Question: I have 2 VBA macro codes that run in Outlook 2007.
1. Search and replace text by clicking a button in Compose Mail Window
2. Search and replace text by clicking a button in Inbox Message Window
I need to create an application file to automatically install the buttons in the toolbar window for other users to run the macros.
As far as I know, I need to use Visual Studio to create an add in and then I need to program it accordingly to perform the operation.
Is there any other way to do the application file, or is using Visual Studio the only way?
If using Visual Studio is the only way, I have seen some sample add ins that create buttons in the main Outlook 2007 window, but have not seen any sample add in that create buttons in the .
I am using Visual Studio 2005 to create the add in for Outlook 2007.

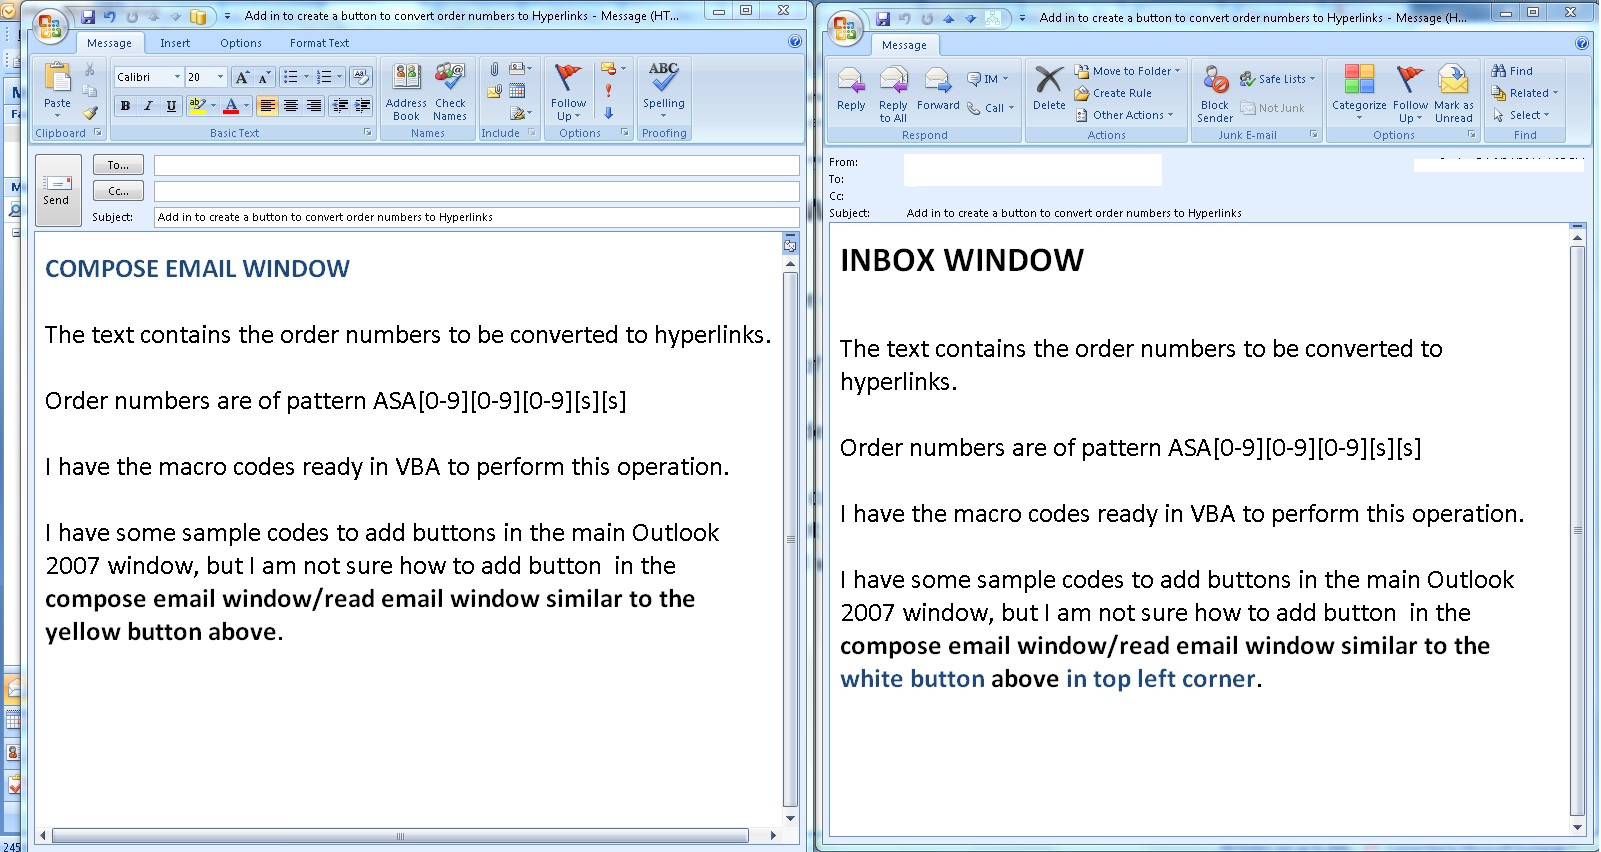
Answer: I found exactly what I need to do..I was about to add ribbon button in both Compose Window and Read message window toolbar. Please see this link. It was very helpful for me.
<URL>
Thanks